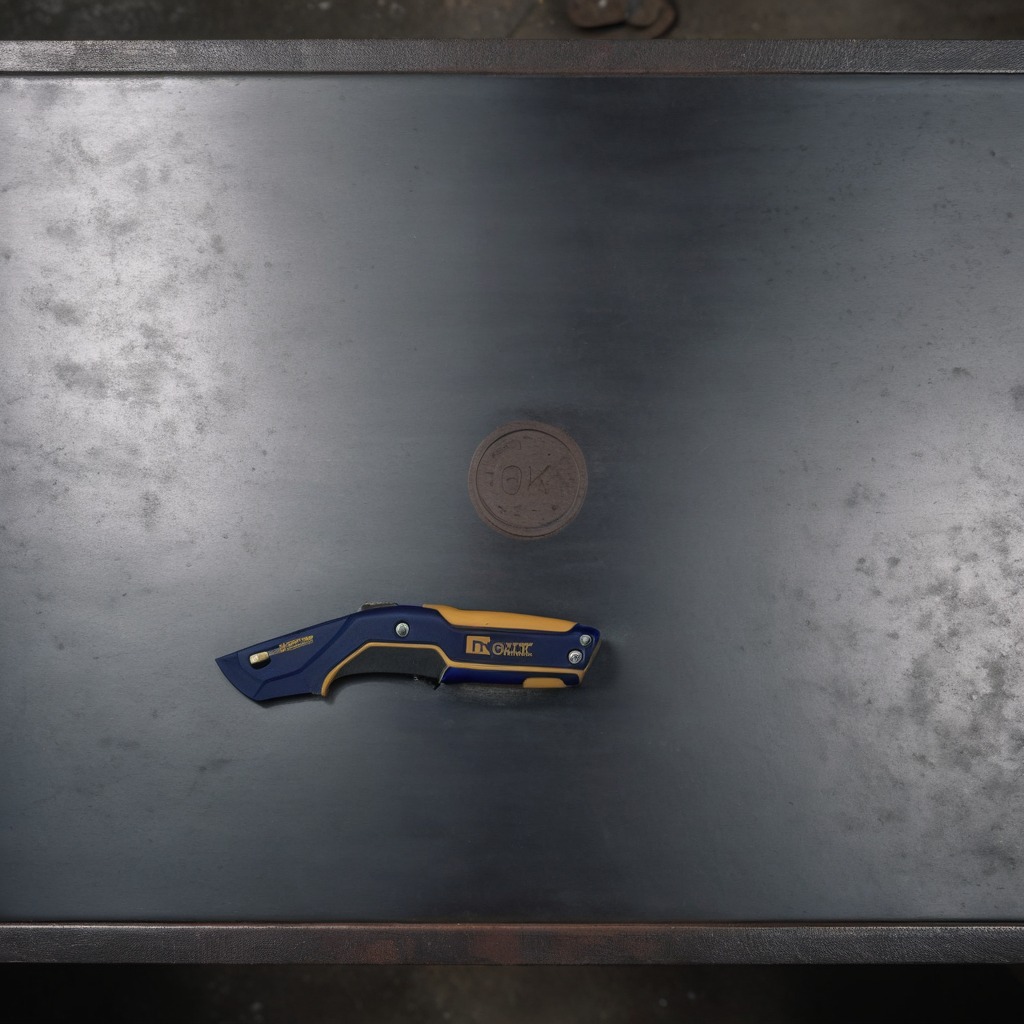
A utility knife is lying on the cold steel table in a mining workshop.